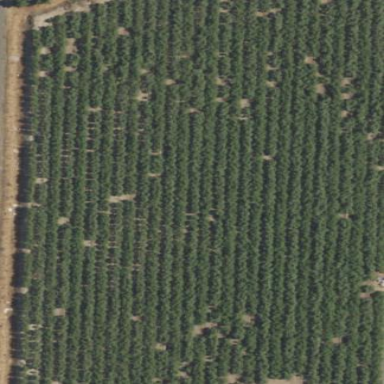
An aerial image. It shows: Almond orchard with rows of almond trees.